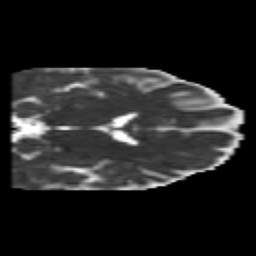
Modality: MD
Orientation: coronal
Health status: healthy
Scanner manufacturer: philips
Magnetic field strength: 3 T
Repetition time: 6.964 s
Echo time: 0.092 s